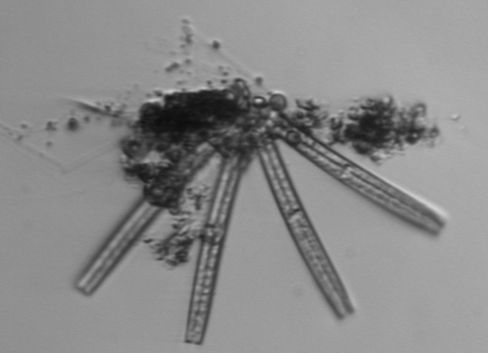
Label: Thalassionema